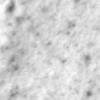
Label: no_change